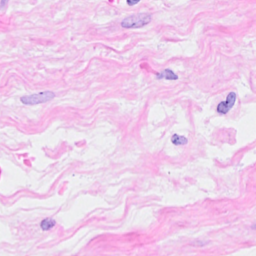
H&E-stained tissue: Breast